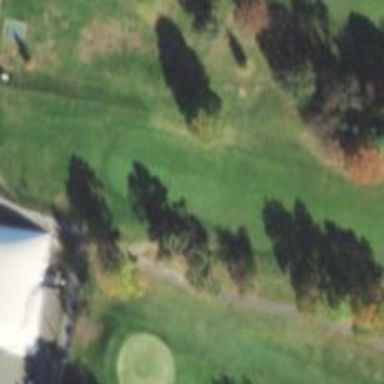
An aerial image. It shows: Service road used as golf cart path.